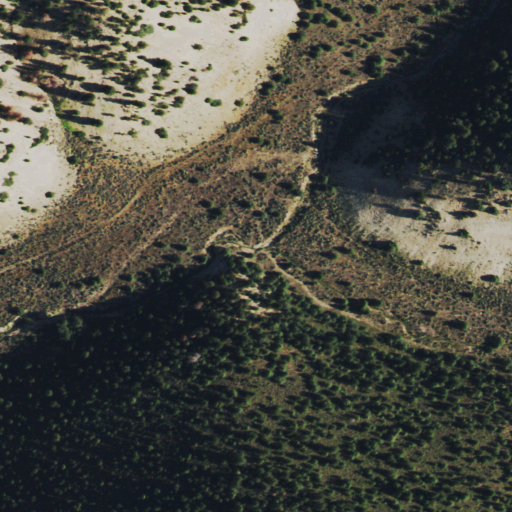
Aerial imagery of valley in Colorado named Deer Gulch containing evergreen forest, shrub, open development, and low intensity development